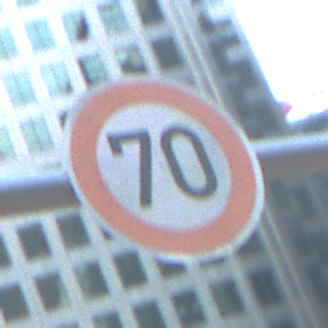
Verkehrszeichen: Geschwindigkeit70
Umgebung: Outdoor, Urban
Tageszeit: MorningAfternoon
Wetter: PartlyCloudy
Licht: Natural
Jahreszeit: NotSpecified
Kontrast: LowContrast